Question: Our designers have come up with a nice design that involves the index on the right side of the UITableView to be taller than the UITableView itself. It also has some custom images for search and better font/color than the default implementation. However, since UITableView does not support customizing its index (that I know of) I've been trying to get this going manually. The UI looks like this:

This should be a simple task, but I'm having a hell of a time making it work. I have set up a UIView to the right of the table with UIButtons lined up from top to bottom to represent my index. The goal being as the user drags in/out of the UIButtons, I would jump the UITableView to the right section.
I have searched around and it seems that the thing to do this would be to listen to the UIControlEventTouchDragOutside and UIControlEventTouchDragEnter events to know when I'm in/out of one of the UIButtons.
To this end, I have set up the entire list of buttons as an IBOutletCollection which I init in ViewDidLoad like so:
'''
@property (retain, nonatomic) IBOutletCollection(UIButton) NSArray* indexButtons;
@implementation ViewBeerListViewController
...
@synthesize indexButtons = _indexButtons;
- (void)viewDidLoad
{
[super viewDidLoad];
...
// Go through the index buttons and set the change function
for (int i = 0; i < [self.indexButtons count]; ++i)
{
UIButton* button = [self.indexButtons objectAtIndex:i];
[button addTarget:self action:@selector(touchDragOutside:) forControlEvents:UIControlEventTouchDragOutside];
[button addTarget:self action:@selector(touchDragEnter:) forControlEvents:UIControlEventTouchDragEnter];
}
}
The functions touchDragOutside and touchDragEnter look like this:
- (IBAction)touchDragOutside:(UIButton*)sender
{
NSLog(@"Button %@ touch dragged outside", [sender titleLabel].text);
}
- (IBAction)touchDragEnter:(UIButton*)sender
{
NSLog(@"Button %@ touch dragged enter", [sender titleLabel].text);
}
'''
This all builds and runs. However, it appears that I only ever get events for the button on which I initiated a touch. E.G. if I touch down on the letter "G", and start dragging up and down, I will only see logs for touch dragging out of "G" and into "G". I get no events for any of the other UIButtons as I go over them.
Any help with resolving this issue will be immensely appreciated. I've been stuck on what seems to be a very trivial problem for a very long time.
Thanks!
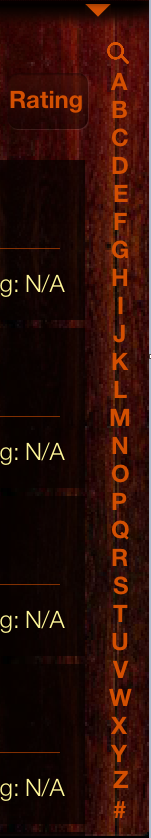
Answer: Instead of making them with UIButtons, try creating a custom UIView that contains UILabels with each letter. Then in the custom UIView class, override the following:
'''
- touchesBegan:withEvent:
- touchesMoved:withEvent:
- touchesEnded:withEvent:
'''
and use those to determine which labels are being touched. Within touchesMoved, for example, you could have:
'''
UITouch * touch = [touches anyObject];
CGPoint point = [touch locationInView:self];
for(UIView * indexView in self.indexViews) {
if(CGRectContainsPoint(indexView.frame,point)) {
//indexView was touched. do something here
break;
}
}
'''
Note that you can also use a UIImageView for the top one instead of UILabels and this will still work.